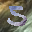
Label: 5